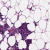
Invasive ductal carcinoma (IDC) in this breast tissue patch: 1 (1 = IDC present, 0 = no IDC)